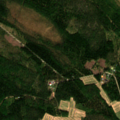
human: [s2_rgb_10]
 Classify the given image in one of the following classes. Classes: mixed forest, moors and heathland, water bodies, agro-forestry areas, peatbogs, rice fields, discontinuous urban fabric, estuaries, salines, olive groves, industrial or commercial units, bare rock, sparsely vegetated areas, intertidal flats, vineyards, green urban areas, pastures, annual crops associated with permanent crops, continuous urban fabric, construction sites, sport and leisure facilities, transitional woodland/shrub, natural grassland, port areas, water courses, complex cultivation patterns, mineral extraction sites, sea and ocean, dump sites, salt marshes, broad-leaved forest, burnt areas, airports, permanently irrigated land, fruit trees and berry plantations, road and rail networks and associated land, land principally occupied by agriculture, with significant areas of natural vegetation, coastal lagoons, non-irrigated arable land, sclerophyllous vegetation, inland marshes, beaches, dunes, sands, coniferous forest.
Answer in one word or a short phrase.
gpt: non-irrigated arable land, coniferous forest, mixed forest, transitional woodland/shrub, peatbogs